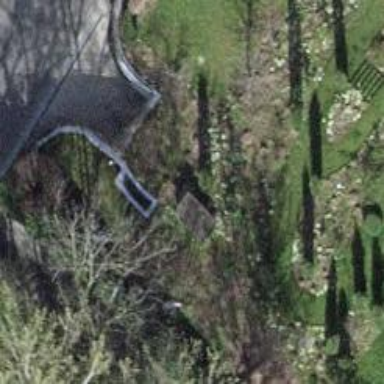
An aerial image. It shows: Driveway tunnel that serves as roadway.